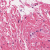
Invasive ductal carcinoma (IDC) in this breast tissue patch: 0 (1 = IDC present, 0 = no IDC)